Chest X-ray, PA view. Patient: 37 years old, sex F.
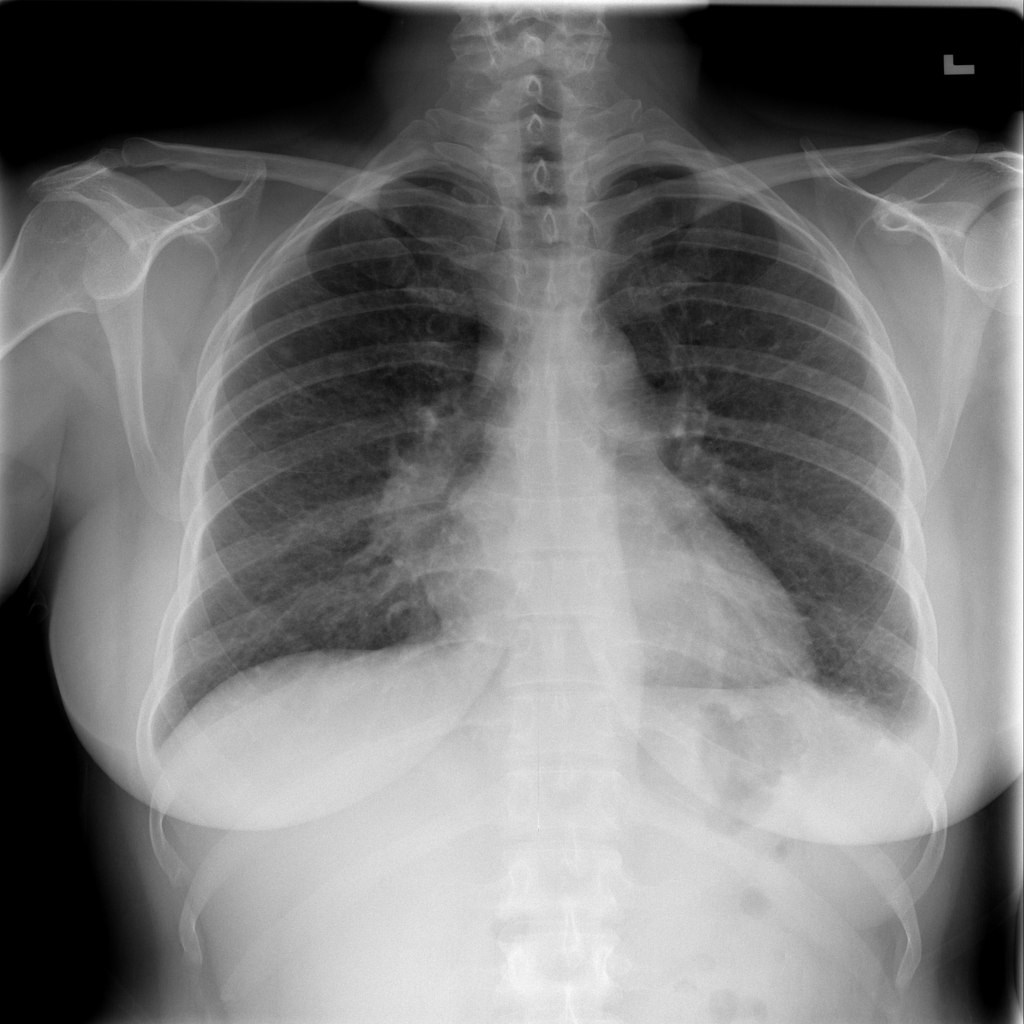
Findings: Infiltration